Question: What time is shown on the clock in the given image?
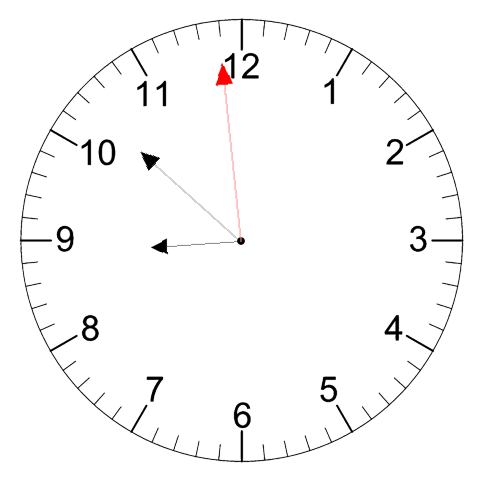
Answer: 08:51:59